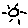
Label: sun